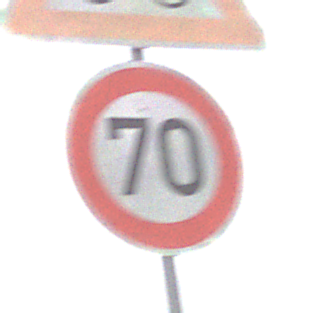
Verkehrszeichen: Geschwindigkeit70
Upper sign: RadverkehrLinks
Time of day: MorningAfternoon
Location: Outdoor (Nature)
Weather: Overcast
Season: NotSpecified
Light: Natural